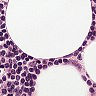
Metastatic tissue present: no